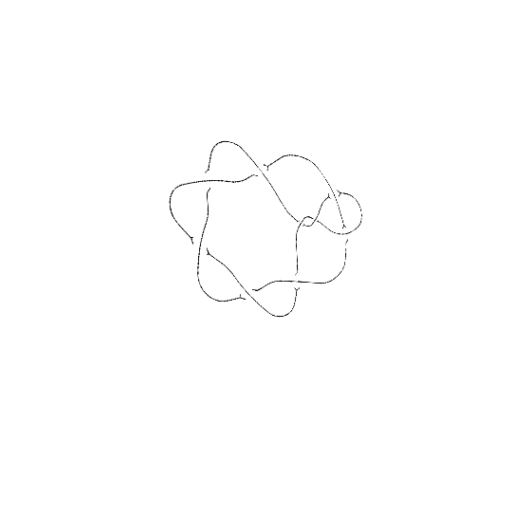
Crossing number: 9